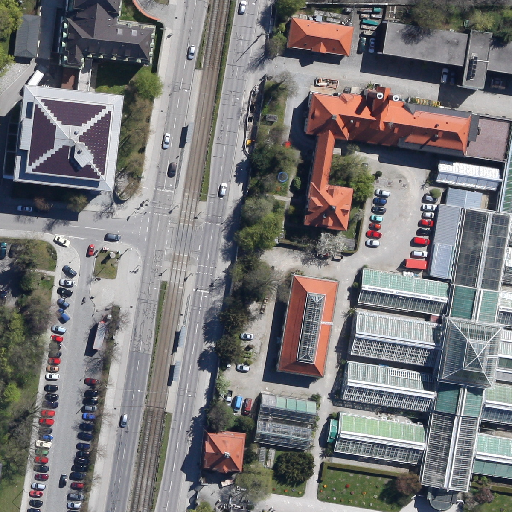
Referring expression: vehicle driving on the road